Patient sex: M
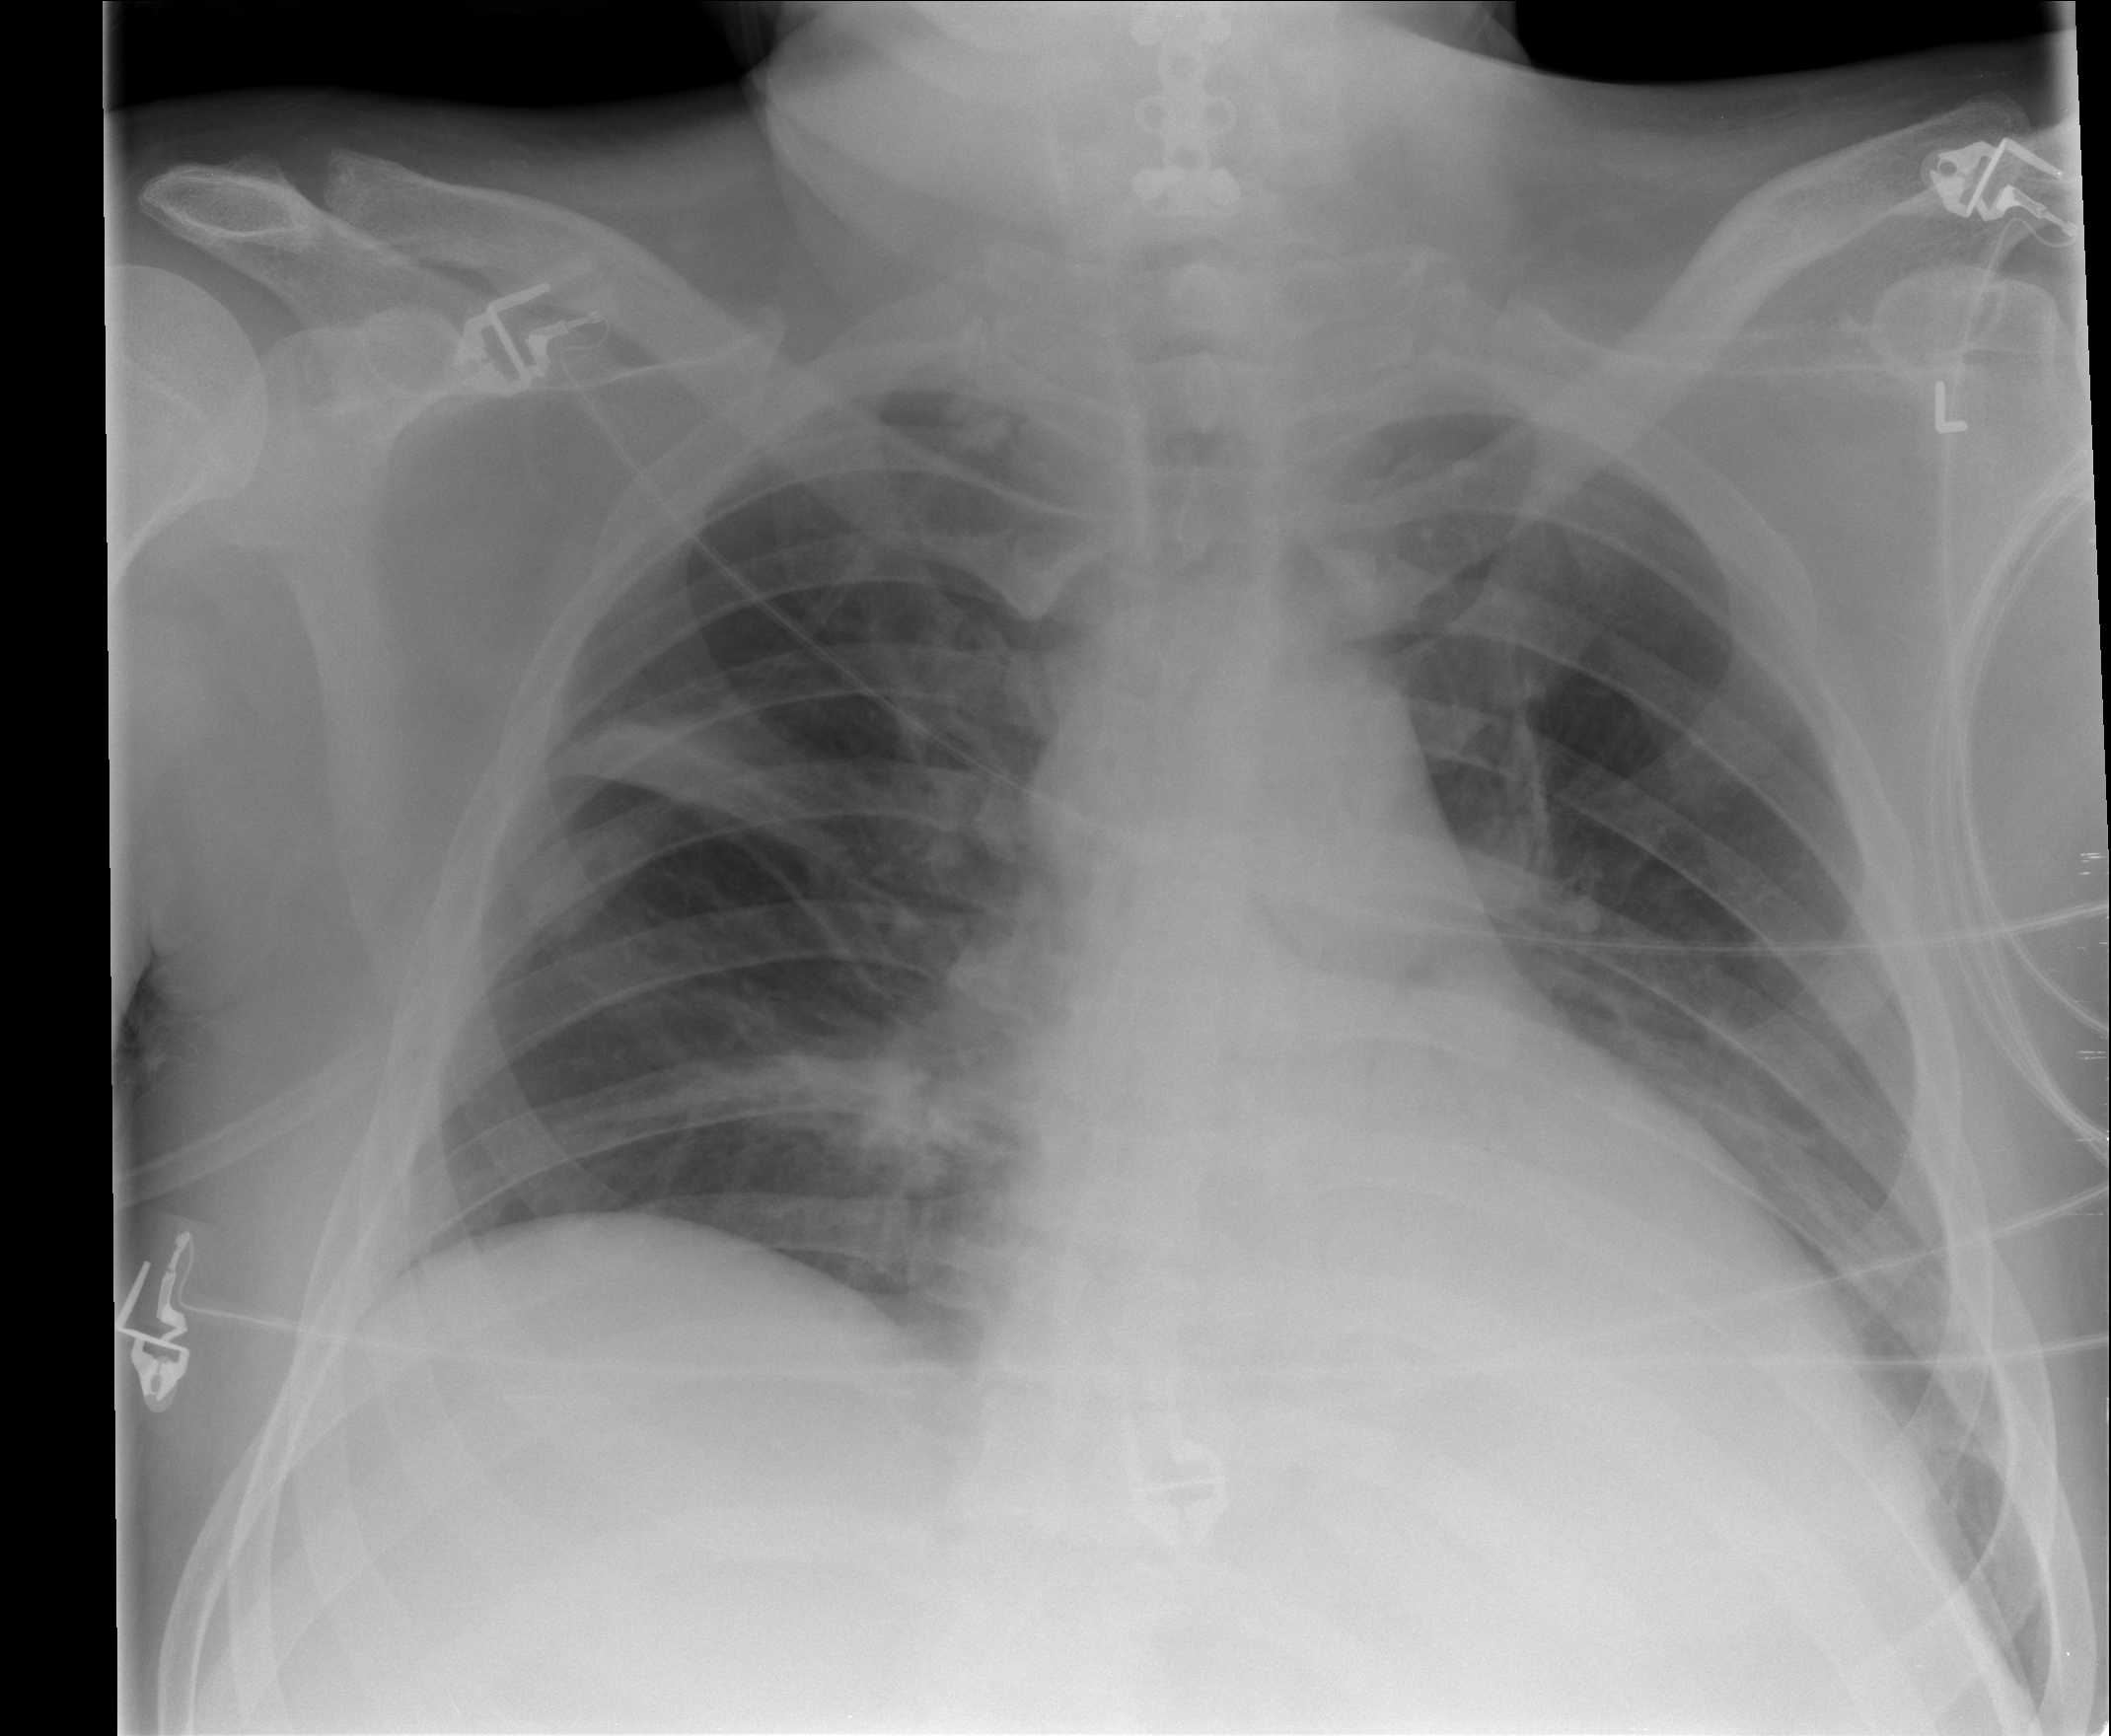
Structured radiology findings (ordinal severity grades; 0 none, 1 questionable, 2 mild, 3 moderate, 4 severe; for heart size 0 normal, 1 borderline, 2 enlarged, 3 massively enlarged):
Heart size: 2
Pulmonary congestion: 0
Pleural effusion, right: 0
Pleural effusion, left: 0
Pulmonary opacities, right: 1
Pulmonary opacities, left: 0
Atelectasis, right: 2
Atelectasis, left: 2